Interaction volume radius: 10 \u00c5
Interaction volume height: 15 \u00c5
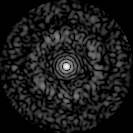
Disorder parameter: 0.8565